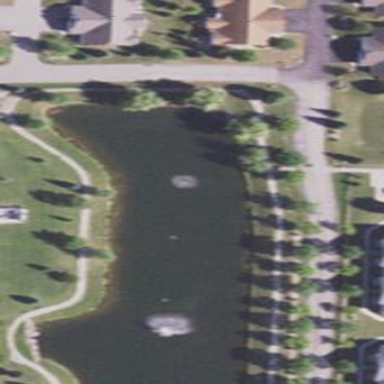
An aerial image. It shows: Pond with natural water.